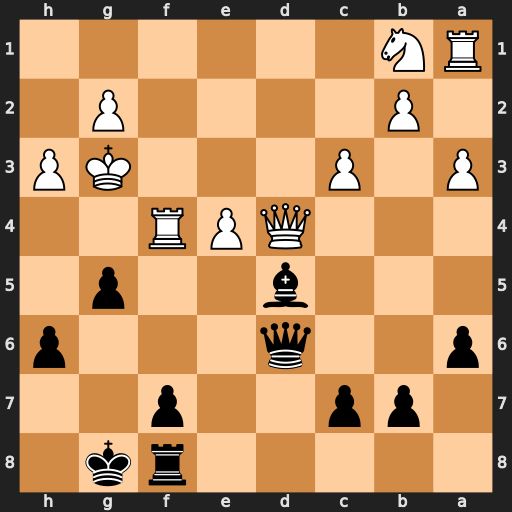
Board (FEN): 5rk1/1pp2p2/p2q3p/3b2p1/3QPR2/P1P3KP/1P4P1/RN6
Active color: b
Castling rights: -
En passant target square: -
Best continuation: Qxf4#